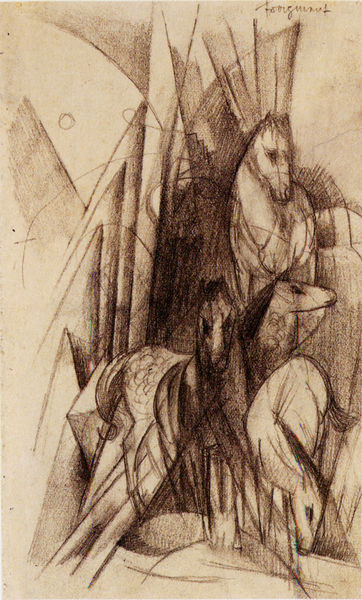
Titel: Das Skizzenbuch aus dem Felde, Blatt 30, Fragment (Gruppe von vier Pferden)
Künstler: Franz Marc
Standort: München
Institution: Staatliche Graphische Sammlung
Schlagwörter: blau, dunkel, kopf, schatten, weiß, dreieck, kubismus, menschen, bewegung, braun, hell, kreide, köpfe, schwarz, skizze, zeichen, zeichnung, tiere, expressionismus, augen, signatur, natur, auge, drei, hübsch, pferd, pferde, deutschland, mähne, schwanz, schweif, zügel, papier, perspektive, studie, abstrakt, modern, formen, graphik, herde, linien, signiert, nasen, spitz, besch, striche, abstraktion, leiber, vier, laviert, linie, kohle, schraffur, schwarz weiß, grafisch, radierung, kreise, bleistift, entwurf, franz, fragment, geometrisch, zacken, picasso, gruselig, maul, nüstern, kräftig, geometrie, facette, blauer reiter, symbole, monster, vorzeichnung, facetten, vorstudie, franz marc, marc, der blaue reiter, fohlen, dekonstruktion, braque, die blauen pferde, morgenlicht, 3